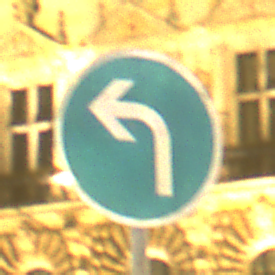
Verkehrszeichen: VorgeschriebeneFahrtrichtungLinks
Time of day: Night
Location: Outdoor (Urban)
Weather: Overcast
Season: NotSpecified
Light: Artificial